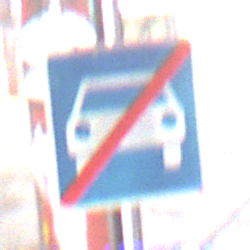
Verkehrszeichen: EndeKraftfahrstrasse
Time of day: Midday
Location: Roofed (Special)
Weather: Overcast
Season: NotSpecified
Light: Natural